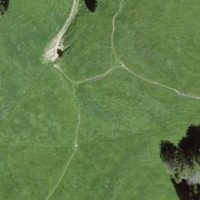
EUNIS habitat code: 24
Species observed at this site:
Caltha palustris